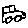
Label: car